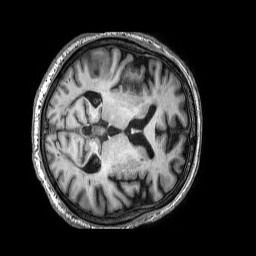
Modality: T1w
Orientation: axial
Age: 71
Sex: male
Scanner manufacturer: philips
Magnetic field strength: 3 T
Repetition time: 0.006724 s
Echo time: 0.003055 s